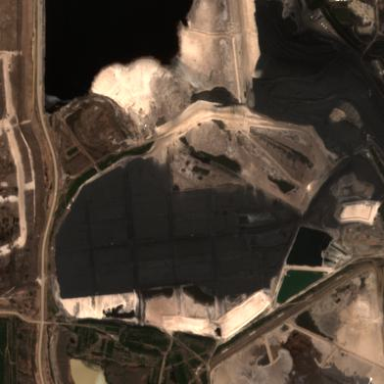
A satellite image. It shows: Industrial area with oil sands. The landuse is reservoir predominantly tailings.